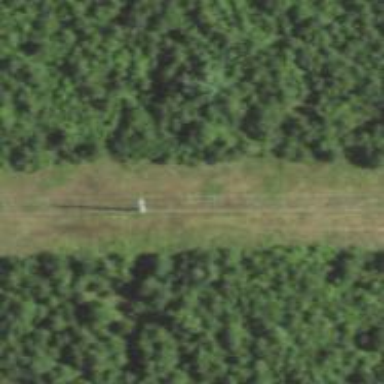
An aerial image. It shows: Power pole.